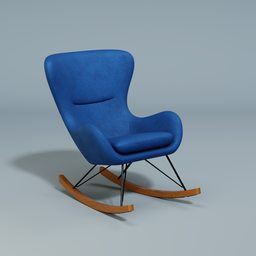
Label: furniture